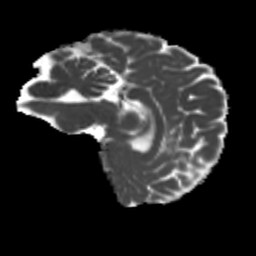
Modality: MD
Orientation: sagittal
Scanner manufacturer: siemens
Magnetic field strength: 3 T
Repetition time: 4 s
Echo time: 0.0594 s